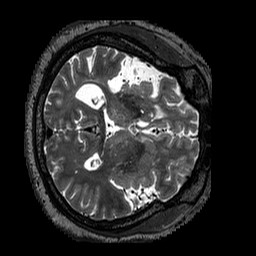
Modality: T2w
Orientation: axial
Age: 46
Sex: male
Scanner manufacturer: siemens
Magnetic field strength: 3 T
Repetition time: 3.2 s
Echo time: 0.567 s